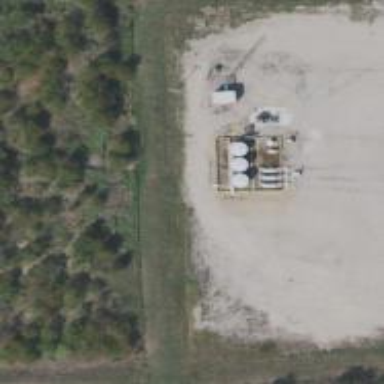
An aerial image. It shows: Storage tank with man-made structure.